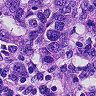
Metastatic tissue present: yes